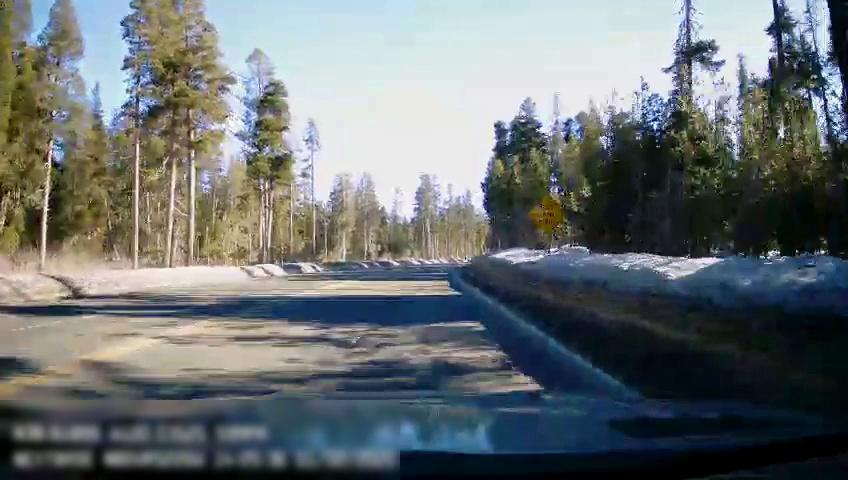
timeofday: Day
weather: Snowy
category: Drivable Space